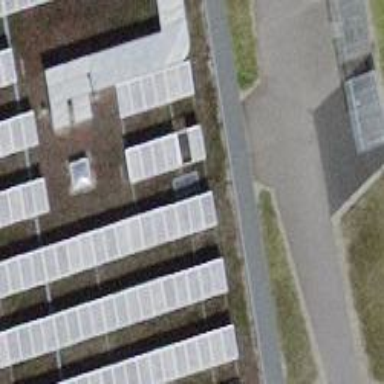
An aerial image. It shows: Kindergarten.